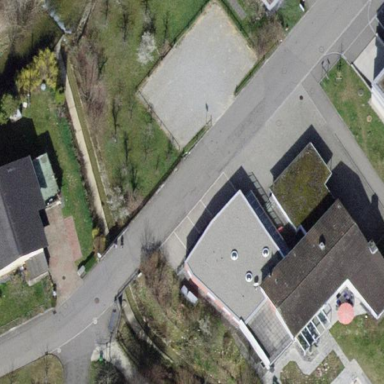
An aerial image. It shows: Parking area with pebblestone surface.